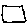
Label: square